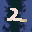
Label: 2